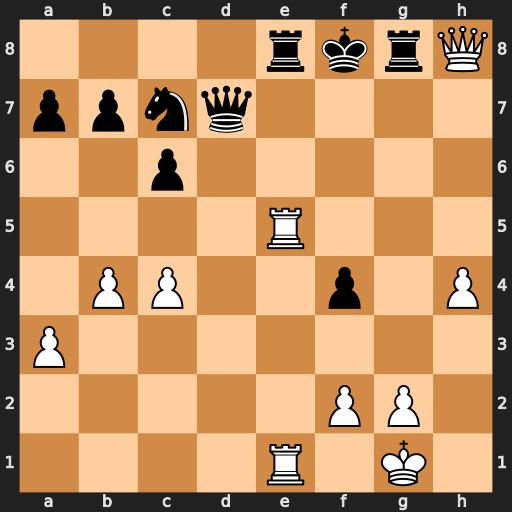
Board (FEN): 4rkrQ/ppnq4/2p5/4R3/1PP2p1P/P7/5PP1/4R1K1
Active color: w
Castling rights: -
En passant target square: -
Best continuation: Qf6+ Qf7 Qd6+ Kg7 Re7 Rxe7 Rxe7